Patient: sex M, age 78
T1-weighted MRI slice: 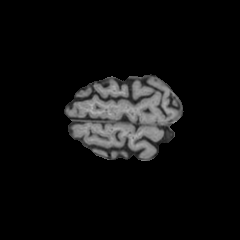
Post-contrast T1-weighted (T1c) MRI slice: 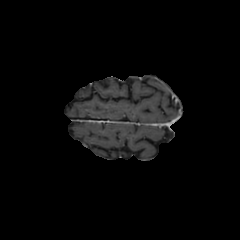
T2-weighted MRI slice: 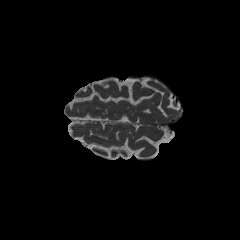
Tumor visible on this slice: no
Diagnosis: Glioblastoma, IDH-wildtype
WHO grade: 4